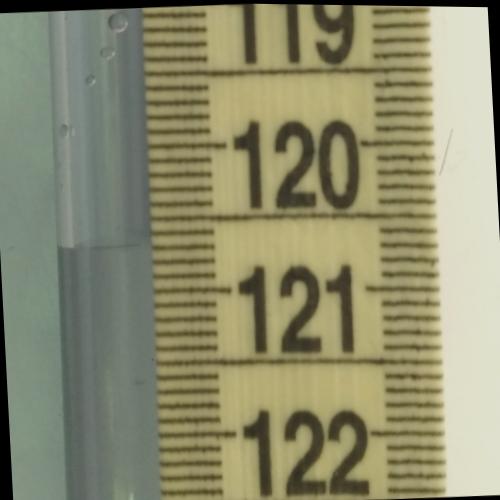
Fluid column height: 120.7 cm